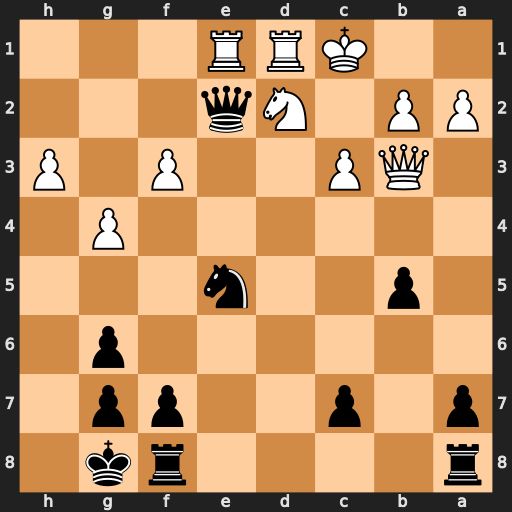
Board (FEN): r4rk1/p1p2pp1/6p1/1p2n3/6P1/1QP2P1P/PP1Nq3/2KRR3
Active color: b
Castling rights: -
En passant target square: -
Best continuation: Nd3+ Kb1 Nxe1